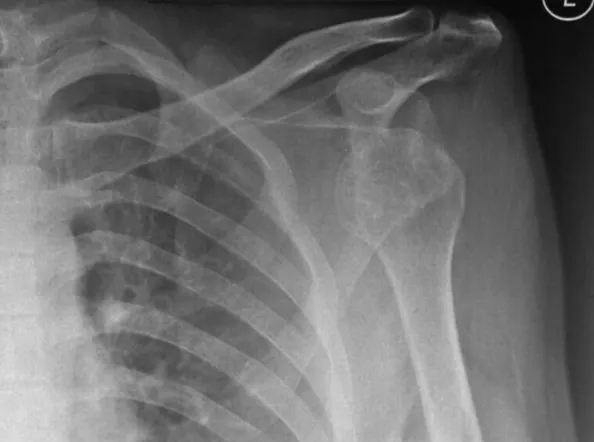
(b) X-ray antero-posterior view of the left shoulder showing anterior dislocation of glenohumeral joint.
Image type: radiology (x_ray)